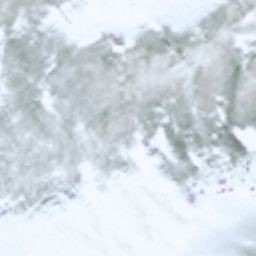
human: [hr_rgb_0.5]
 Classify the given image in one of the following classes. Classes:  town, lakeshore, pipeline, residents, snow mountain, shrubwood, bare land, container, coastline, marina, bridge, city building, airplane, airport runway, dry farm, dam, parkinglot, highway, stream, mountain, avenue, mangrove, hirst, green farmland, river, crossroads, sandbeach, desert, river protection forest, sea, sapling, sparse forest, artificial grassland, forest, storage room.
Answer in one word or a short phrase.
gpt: snow mountain